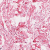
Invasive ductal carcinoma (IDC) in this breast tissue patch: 0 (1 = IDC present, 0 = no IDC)